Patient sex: F
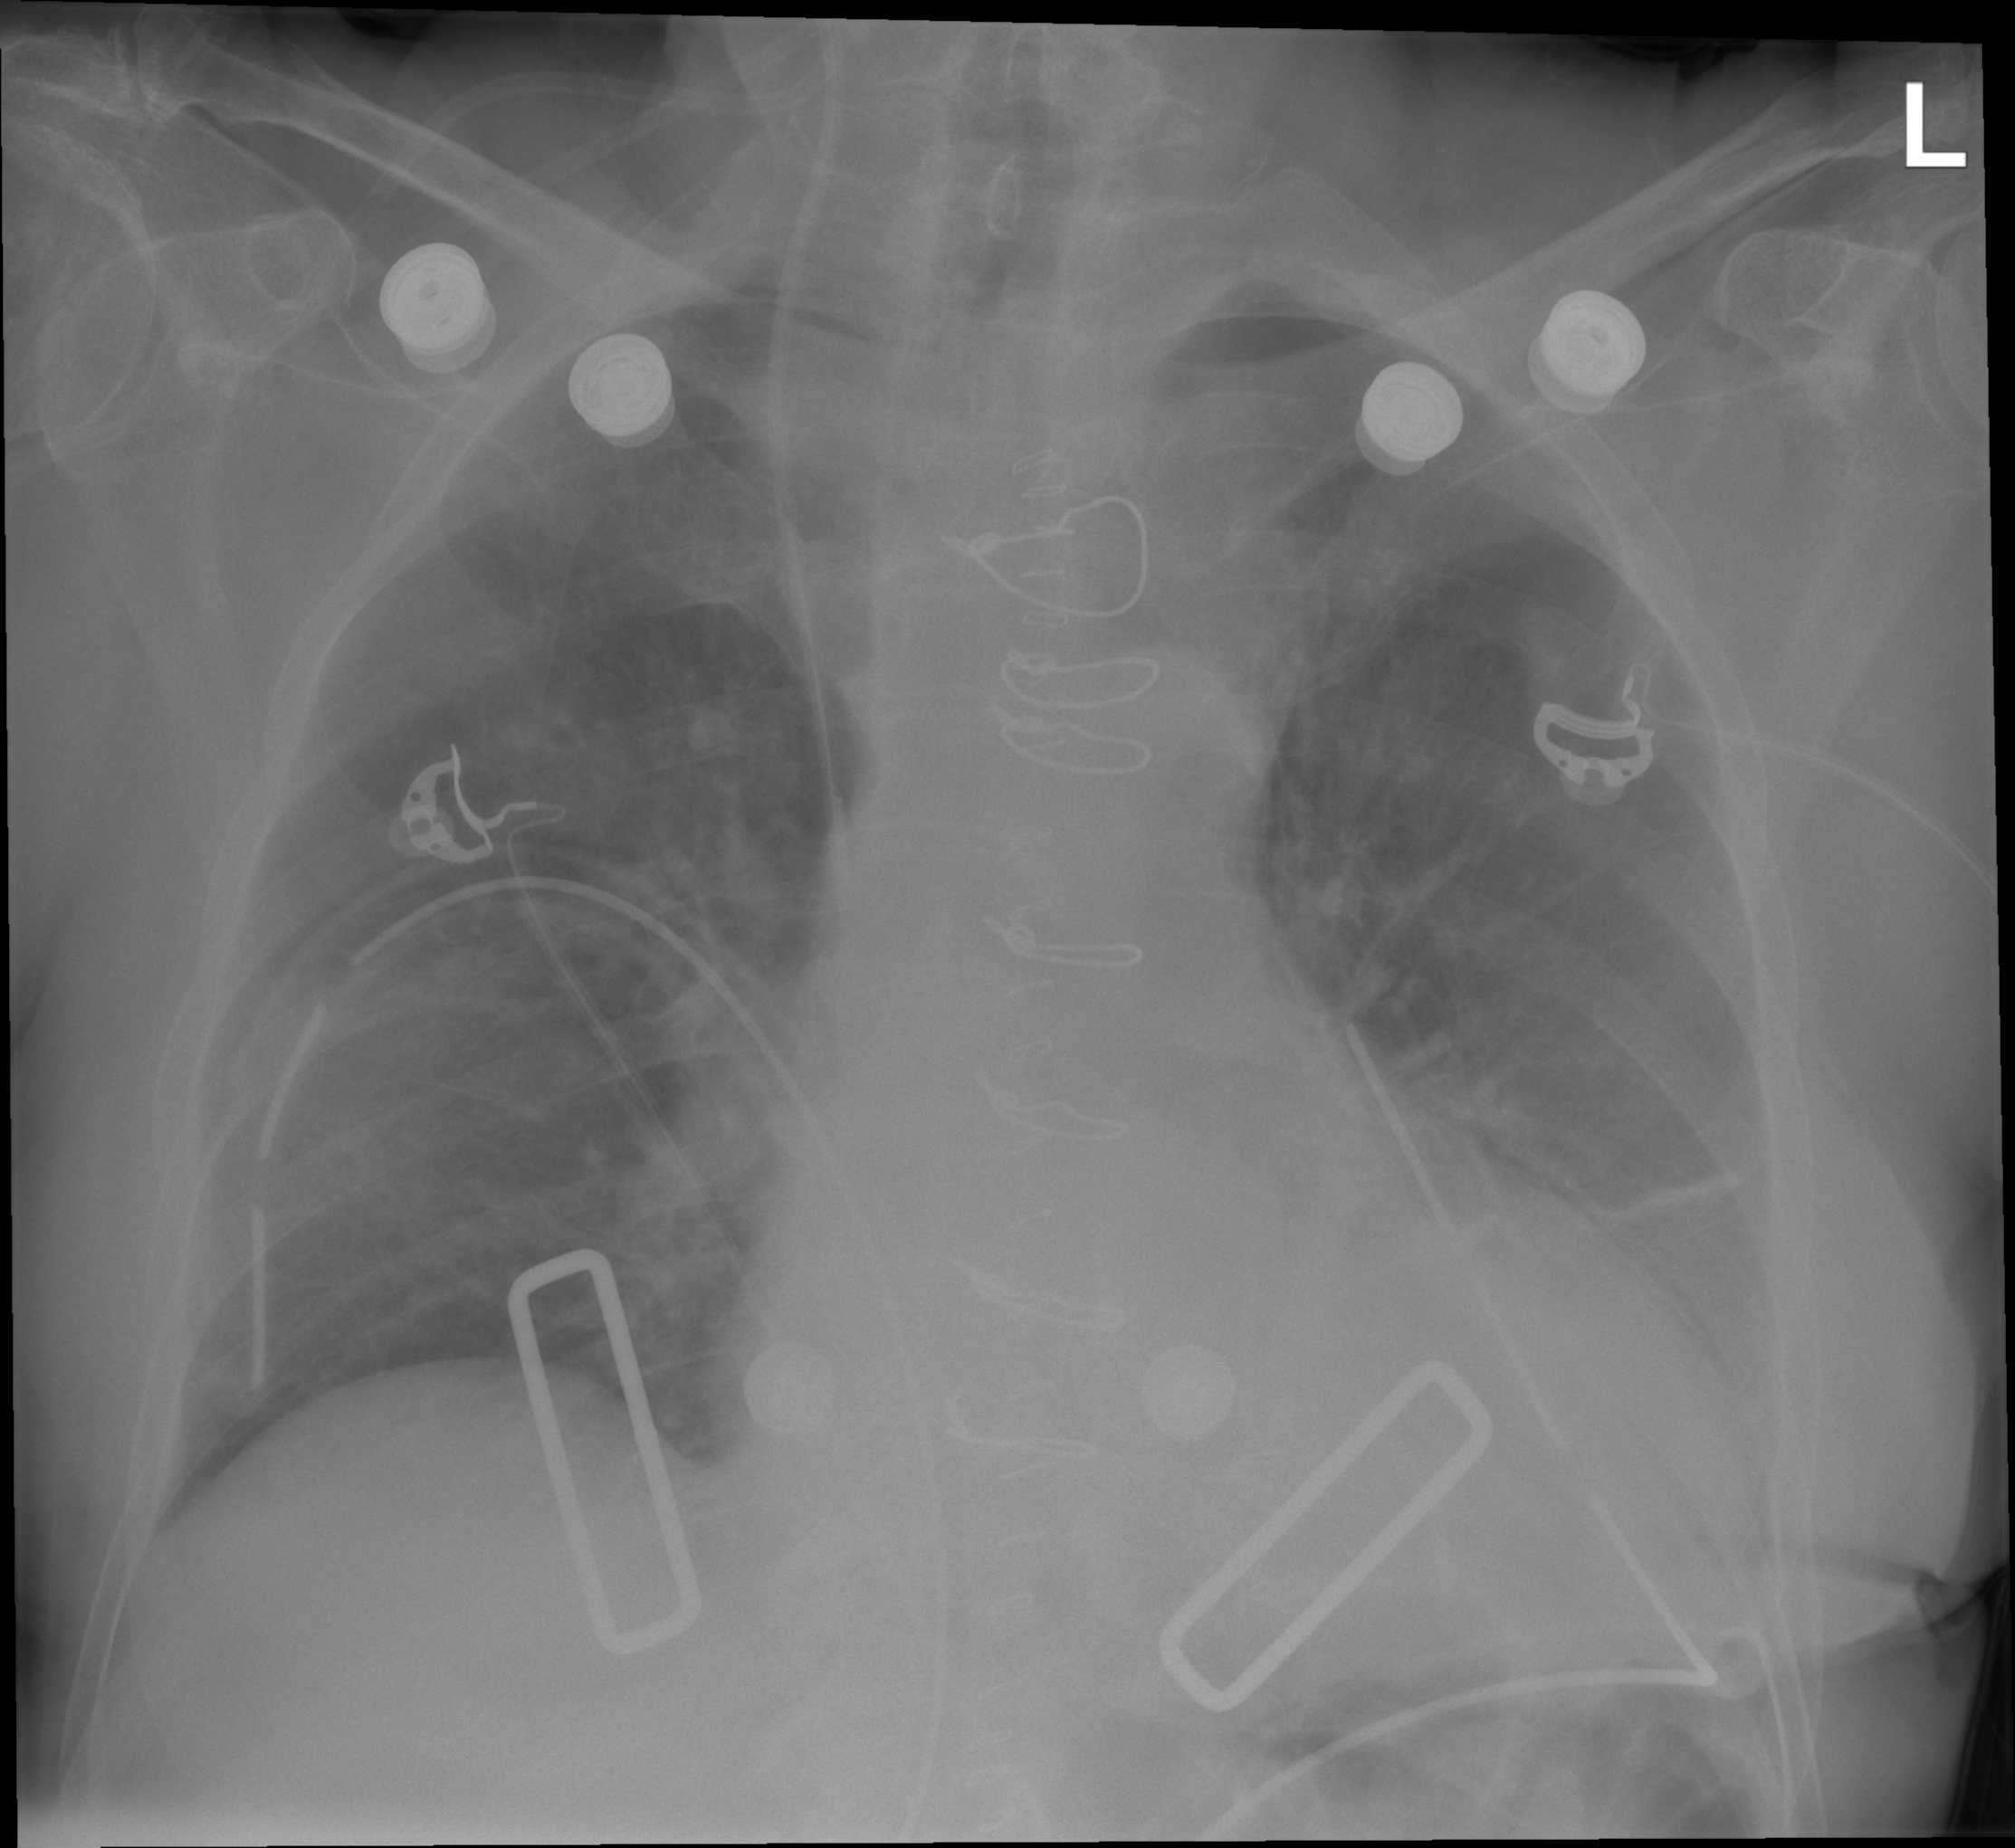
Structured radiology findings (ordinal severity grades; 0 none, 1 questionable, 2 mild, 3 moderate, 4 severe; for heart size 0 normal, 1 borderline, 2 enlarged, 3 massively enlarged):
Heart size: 2
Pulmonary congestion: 0
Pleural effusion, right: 0
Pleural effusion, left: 1
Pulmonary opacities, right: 0
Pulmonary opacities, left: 0
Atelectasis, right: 0
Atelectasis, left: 2